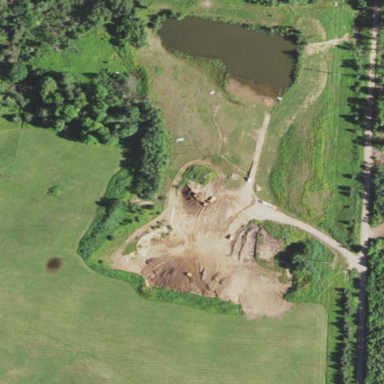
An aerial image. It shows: Quarry area.